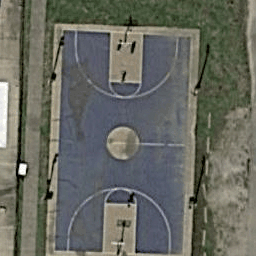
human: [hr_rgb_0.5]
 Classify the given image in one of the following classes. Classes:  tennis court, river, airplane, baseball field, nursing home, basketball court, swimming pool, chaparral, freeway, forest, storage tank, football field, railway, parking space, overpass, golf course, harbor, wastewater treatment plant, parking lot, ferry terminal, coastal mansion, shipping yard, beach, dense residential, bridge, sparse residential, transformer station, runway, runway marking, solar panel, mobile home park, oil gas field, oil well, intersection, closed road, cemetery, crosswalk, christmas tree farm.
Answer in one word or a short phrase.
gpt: basketball court